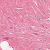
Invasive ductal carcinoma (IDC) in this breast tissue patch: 0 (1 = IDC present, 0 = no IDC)